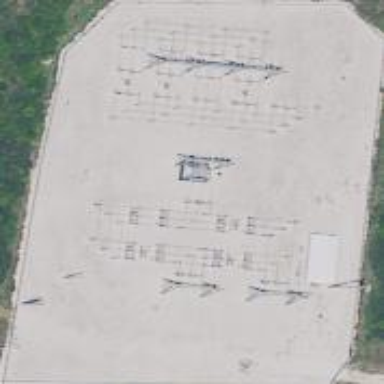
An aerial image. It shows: Outdoor power substation enclosed by fence. The substation operates at the transmission level.